Question: How can i add white Gaussian noise to signal.
Now, i'm using awgn function but it doesn't work.
Am i give an incorrect parameter?
'''
x = -2:.002:2;
% Initail variables
M = 0;
V = 500*10^(-6);
% Creating a singal
T = -pi + (pi+pi)*rand(1,1);
S = (13.5)*cos(2*pi*x+T);
% Creating Noise singal
W = M+sqrt(V)*rand(1,2500);
% Adding Noise to signal // This doesn't work
SW = awgn(S,W,'measured');
% or this doesn't work too
SW = S + W;
'''
Thanks in advance.

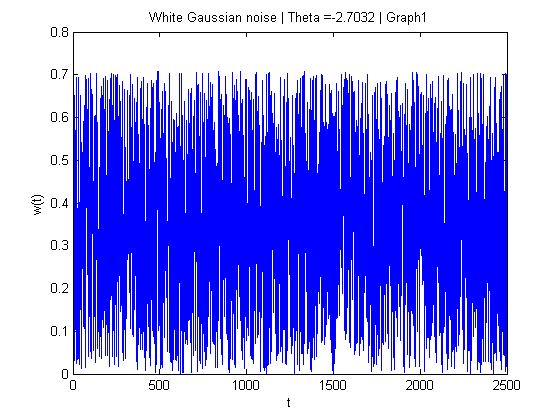
Answer: Your vectors don't have the same size. 'S' is 1x2001 and 'W' is 1x2500. Try
'''
W = M + sqrt(V)*rand(size(S));
'''
Then you can just add the signals by
'''
SW = S + W;
'''
As Kostya already wrote, 'awgn' can be used if you know the desired SNR.